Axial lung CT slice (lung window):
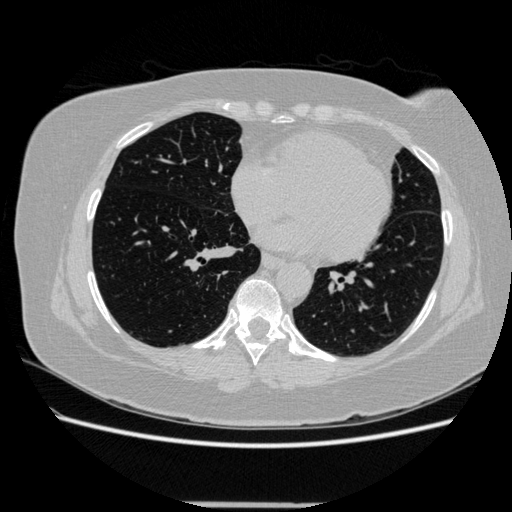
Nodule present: no